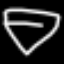
Label: diamond